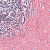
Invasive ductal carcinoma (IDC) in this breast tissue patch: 0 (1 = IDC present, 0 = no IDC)